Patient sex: F
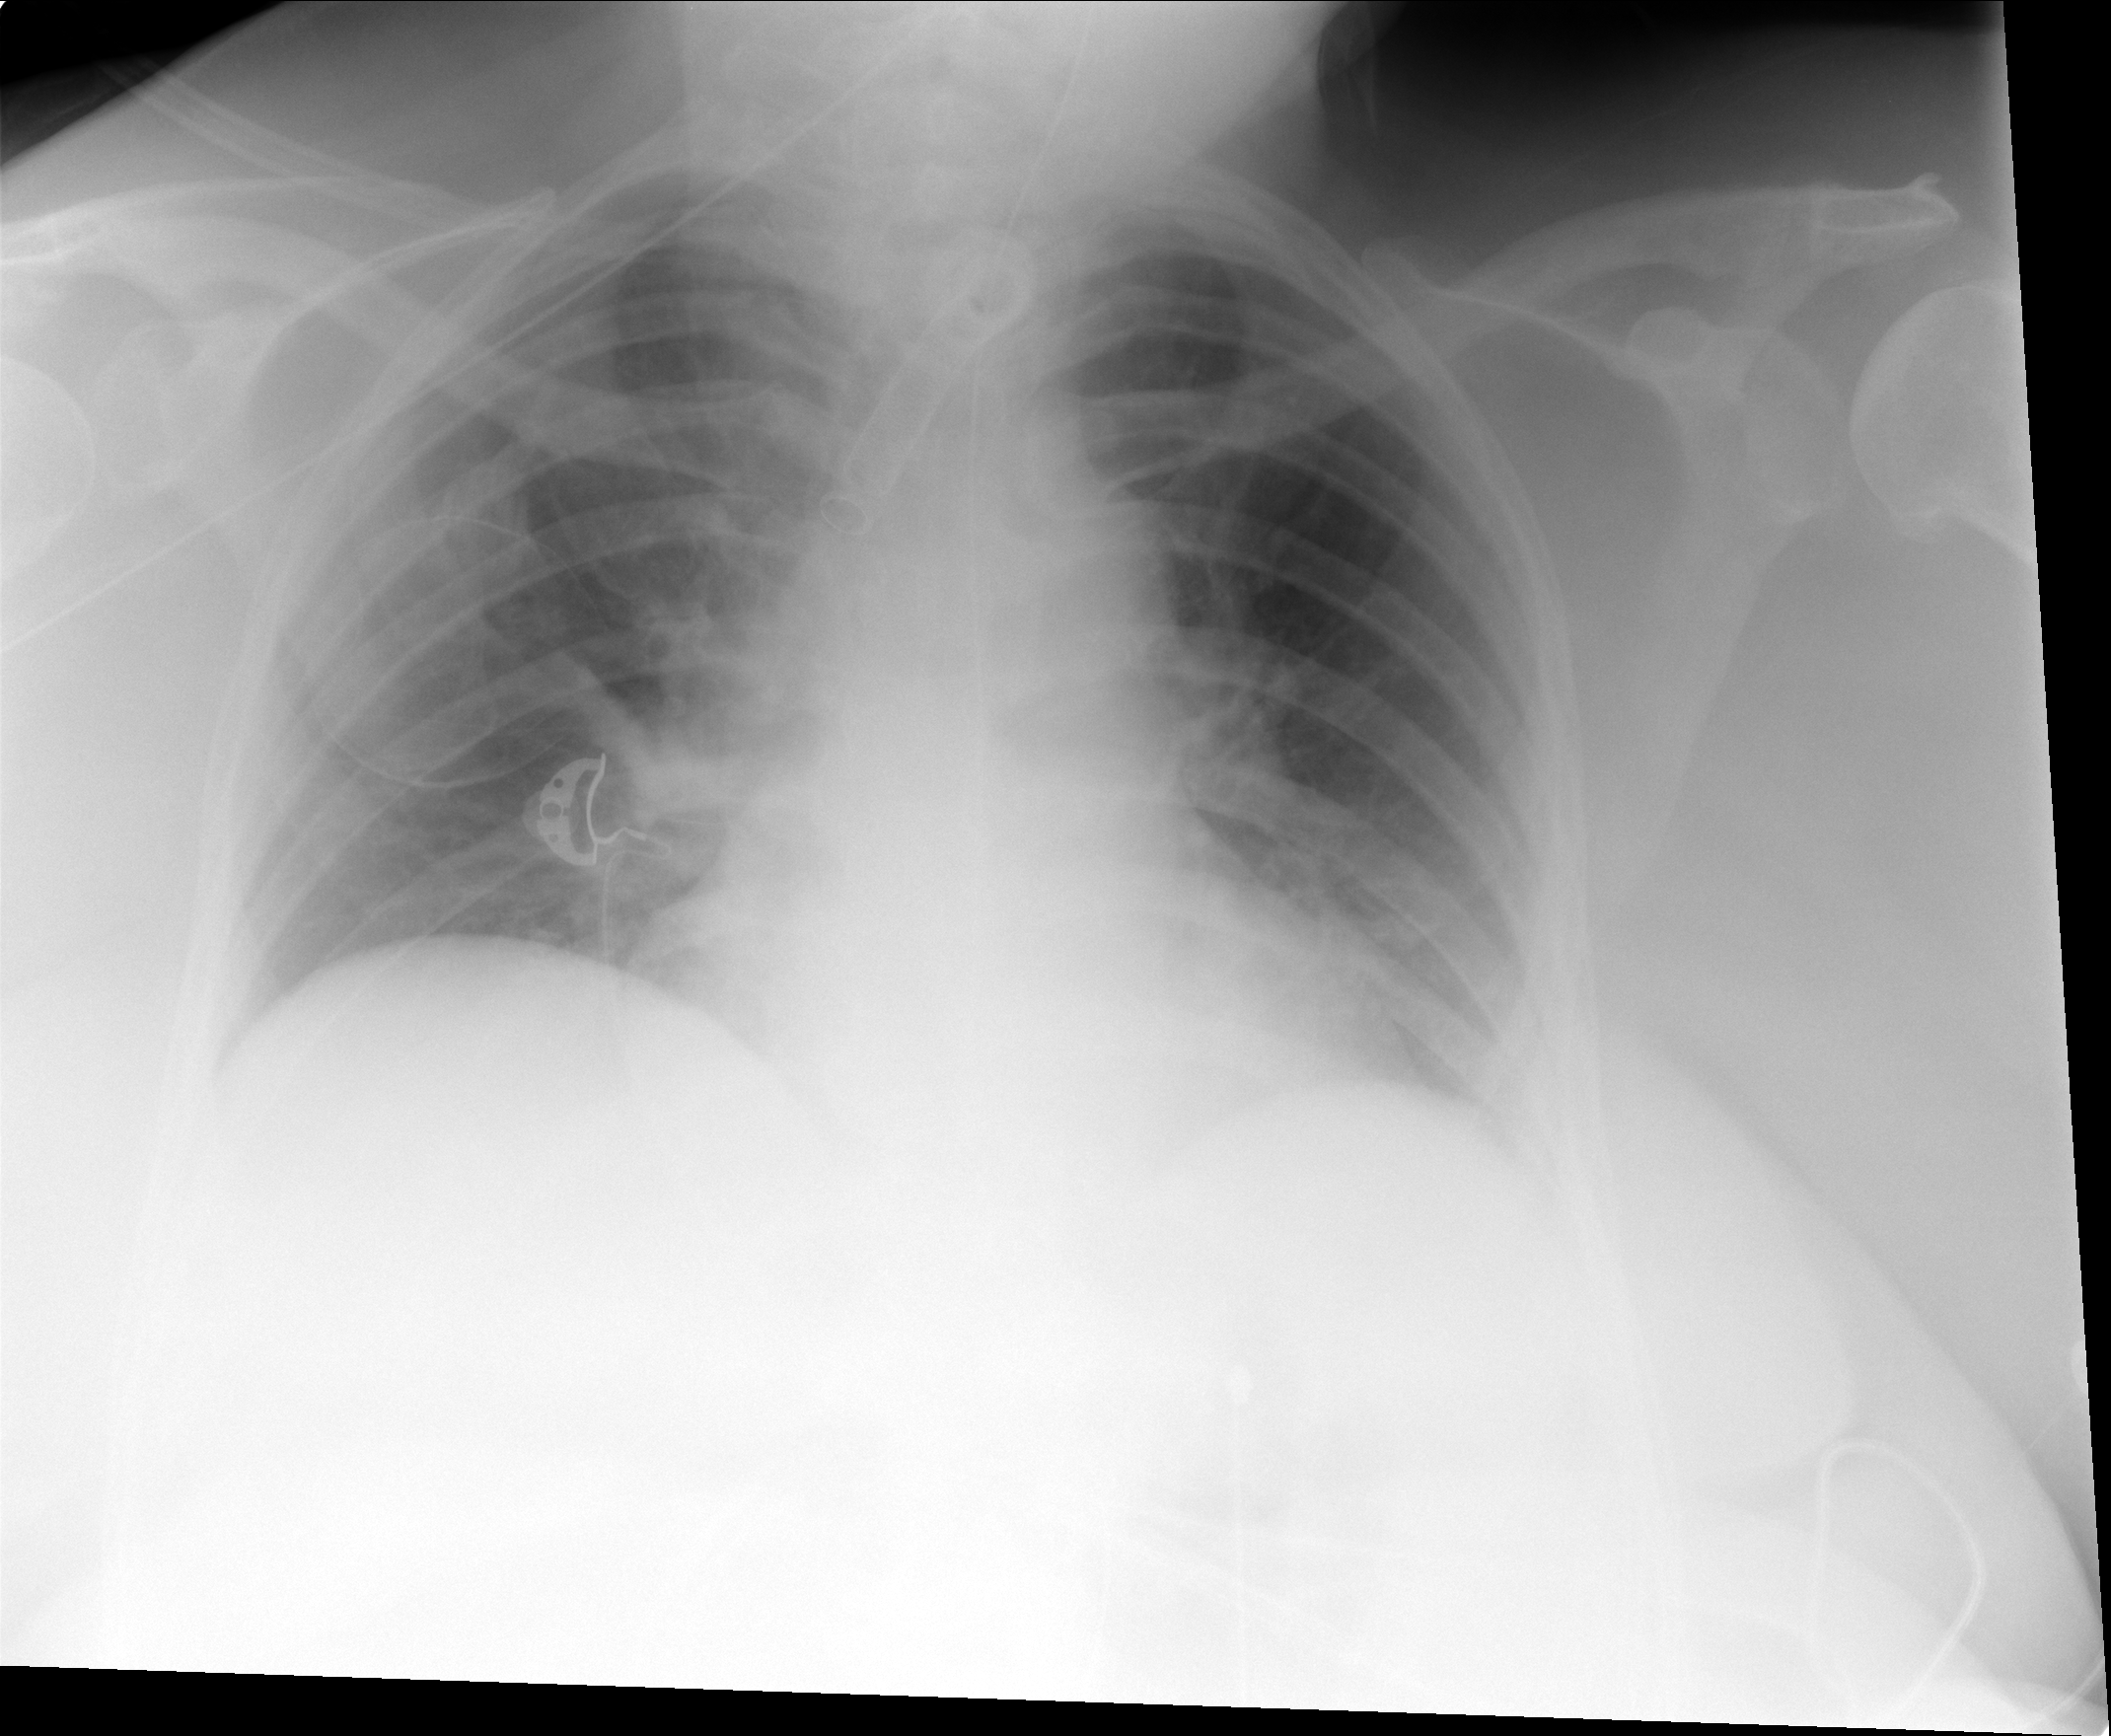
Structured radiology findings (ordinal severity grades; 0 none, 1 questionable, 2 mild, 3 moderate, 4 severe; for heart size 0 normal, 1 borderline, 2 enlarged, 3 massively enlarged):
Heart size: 1
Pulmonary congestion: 1
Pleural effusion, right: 0
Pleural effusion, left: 2
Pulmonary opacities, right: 0
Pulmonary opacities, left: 0
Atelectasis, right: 0
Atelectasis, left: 1